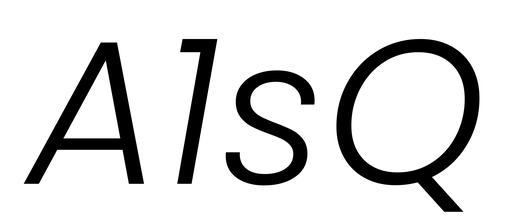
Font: Poppins-LightItalic